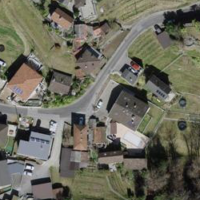
EUNIS habitat code: 54
Species observed at this site:
Erigeron karvinskianus